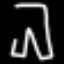
Label: pants